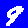
Digit: 9